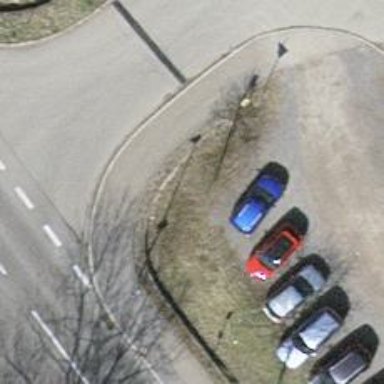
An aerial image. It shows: Parking area with surface.